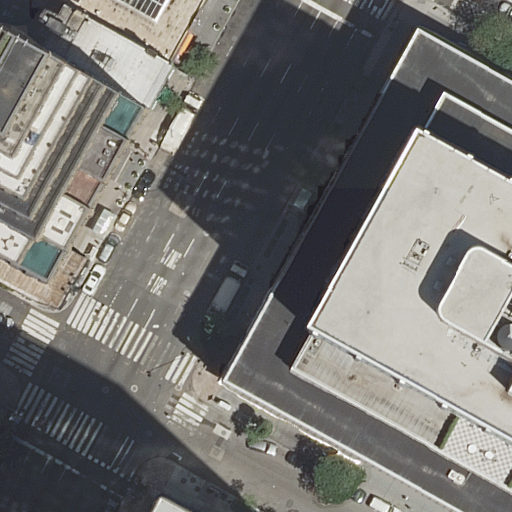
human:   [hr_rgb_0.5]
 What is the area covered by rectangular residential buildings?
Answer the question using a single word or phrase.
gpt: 3689m2

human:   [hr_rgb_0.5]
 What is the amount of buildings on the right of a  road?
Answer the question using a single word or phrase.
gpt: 1

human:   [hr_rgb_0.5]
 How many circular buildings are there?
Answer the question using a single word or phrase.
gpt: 0

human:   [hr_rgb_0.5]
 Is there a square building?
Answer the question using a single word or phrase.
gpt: no

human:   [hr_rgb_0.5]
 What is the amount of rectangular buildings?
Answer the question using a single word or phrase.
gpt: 4

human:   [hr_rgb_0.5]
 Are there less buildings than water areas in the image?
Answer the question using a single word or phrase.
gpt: no

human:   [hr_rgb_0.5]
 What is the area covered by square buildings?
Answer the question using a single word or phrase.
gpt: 0m2

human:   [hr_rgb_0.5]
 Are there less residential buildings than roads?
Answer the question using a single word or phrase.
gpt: no

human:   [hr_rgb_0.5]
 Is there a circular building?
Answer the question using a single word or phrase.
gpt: no

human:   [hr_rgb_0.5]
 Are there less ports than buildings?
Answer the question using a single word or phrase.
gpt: yes

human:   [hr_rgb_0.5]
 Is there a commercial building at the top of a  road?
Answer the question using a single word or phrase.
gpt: no

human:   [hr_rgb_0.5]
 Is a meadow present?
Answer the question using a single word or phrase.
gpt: no

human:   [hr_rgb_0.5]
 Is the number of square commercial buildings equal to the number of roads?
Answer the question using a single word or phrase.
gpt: no

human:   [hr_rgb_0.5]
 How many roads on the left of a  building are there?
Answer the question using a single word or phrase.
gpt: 2

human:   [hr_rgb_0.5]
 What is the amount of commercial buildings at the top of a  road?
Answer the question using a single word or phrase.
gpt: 0

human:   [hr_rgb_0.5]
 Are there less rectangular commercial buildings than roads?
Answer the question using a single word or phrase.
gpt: yes

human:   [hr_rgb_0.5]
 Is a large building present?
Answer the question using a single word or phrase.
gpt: yes

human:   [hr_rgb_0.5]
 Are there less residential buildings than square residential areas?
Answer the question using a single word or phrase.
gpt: no

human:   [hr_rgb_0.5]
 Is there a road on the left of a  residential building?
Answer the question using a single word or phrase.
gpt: yes

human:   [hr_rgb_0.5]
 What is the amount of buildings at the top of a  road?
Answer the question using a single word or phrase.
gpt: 3

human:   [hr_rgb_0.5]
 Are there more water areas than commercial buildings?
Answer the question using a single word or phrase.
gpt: no

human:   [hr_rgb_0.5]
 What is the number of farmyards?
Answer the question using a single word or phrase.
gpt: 0

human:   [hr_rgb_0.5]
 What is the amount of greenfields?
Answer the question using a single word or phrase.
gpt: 0

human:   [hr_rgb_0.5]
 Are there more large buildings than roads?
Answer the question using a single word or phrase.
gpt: no

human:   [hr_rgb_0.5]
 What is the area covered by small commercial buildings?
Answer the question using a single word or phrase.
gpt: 0m2

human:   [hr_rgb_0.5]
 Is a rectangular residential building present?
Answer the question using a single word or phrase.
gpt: yes

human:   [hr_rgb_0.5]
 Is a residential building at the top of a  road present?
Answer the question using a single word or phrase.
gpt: yes

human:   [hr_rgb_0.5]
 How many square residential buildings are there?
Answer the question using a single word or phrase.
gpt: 0

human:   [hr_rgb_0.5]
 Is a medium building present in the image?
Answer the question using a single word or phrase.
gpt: yes

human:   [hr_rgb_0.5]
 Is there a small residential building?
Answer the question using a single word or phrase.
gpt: yes

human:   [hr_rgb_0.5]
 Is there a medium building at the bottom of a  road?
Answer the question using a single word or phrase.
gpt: no

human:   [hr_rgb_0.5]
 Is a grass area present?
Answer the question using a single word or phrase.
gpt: no

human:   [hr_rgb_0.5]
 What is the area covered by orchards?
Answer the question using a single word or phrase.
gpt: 0m2

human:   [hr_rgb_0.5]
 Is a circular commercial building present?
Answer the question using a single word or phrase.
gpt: no

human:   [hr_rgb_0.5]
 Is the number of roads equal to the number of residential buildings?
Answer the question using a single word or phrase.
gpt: no

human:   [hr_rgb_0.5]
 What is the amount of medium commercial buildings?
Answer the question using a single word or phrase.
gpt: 0